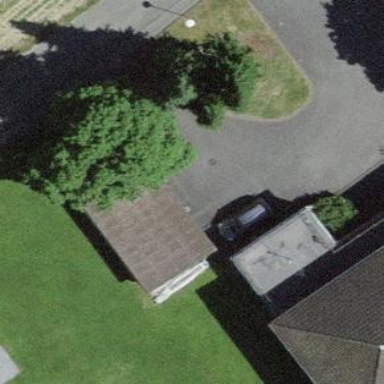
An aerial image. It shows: Garage building.